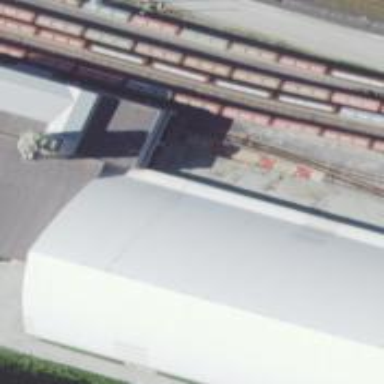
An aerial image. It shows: Railway yard.